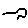
Label: bird